Question: I have a class at <URL> that I am trying to make sure is thread safe. Sqlite requires that calls be made by only 1 thread at a time.
I have a queue called _dbQueue
'''
private let _dbQueue = dispatch_queue_create("com.AaronLBratcher.ALBNoSQLDBQueue", nil)
'''
and I open the db synchronously on this queue
'''
...
var openDBSuccessful = true
//create task closure
let openFile:() = {
openDBSuccessful = self.openDBFile(dbFilePath)
}()
dispatch_sync(_dbQueue) {
openFile
}
...
'''
I also run commands and queries synchronously on the same queue
'''
private func sqlExecute(sql:String)->Bool {
var successful = true
//create task closure
let command:() = {
successful = self.runCommand(sql)
}()
dispatch_sync(_dbQueue) {
command
}
return successful
}
func sqlSelect(sql:String)->[DBRow]? { // DBRow is an array of AnyObject
var recordset:[DBRow]?
let query:() = {
recordset = self.runSelect(sql)
}()
dispatch_sync(_dbQueue) {
query
}
return recordset
}
'''
When doing some testing however, I got this. Two separate threads running sqlite at the same time. How do I keep this from happening?

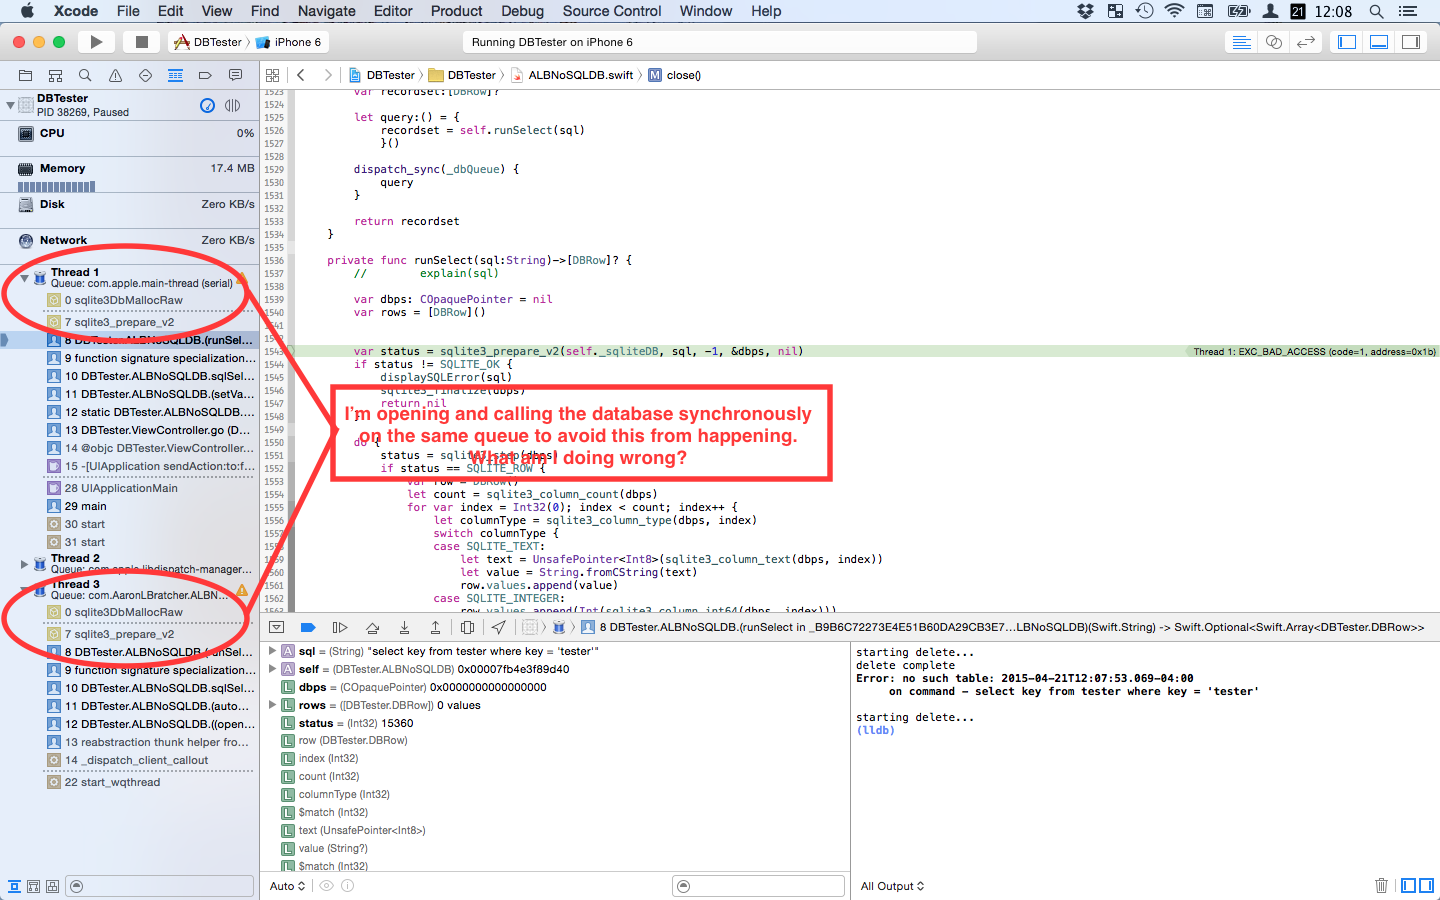
Answer: SQLite commands need to be run on the same thread. This can be accomplished in two ways:
a) run on the main thread
b) subclass NSThread and run your SQLite commands there
Dispatching from any given queue, except the main queue, does not guarantee that blocks will be executed on the same thread.
To fix this, I chose option b. Code can be found here: <URL>